Question: I need simple text view with bottom two buttons, in
Like this

I have tried to work with two button at bottom side with relative view , but could not success and not able to add text view can any one have any idea , please
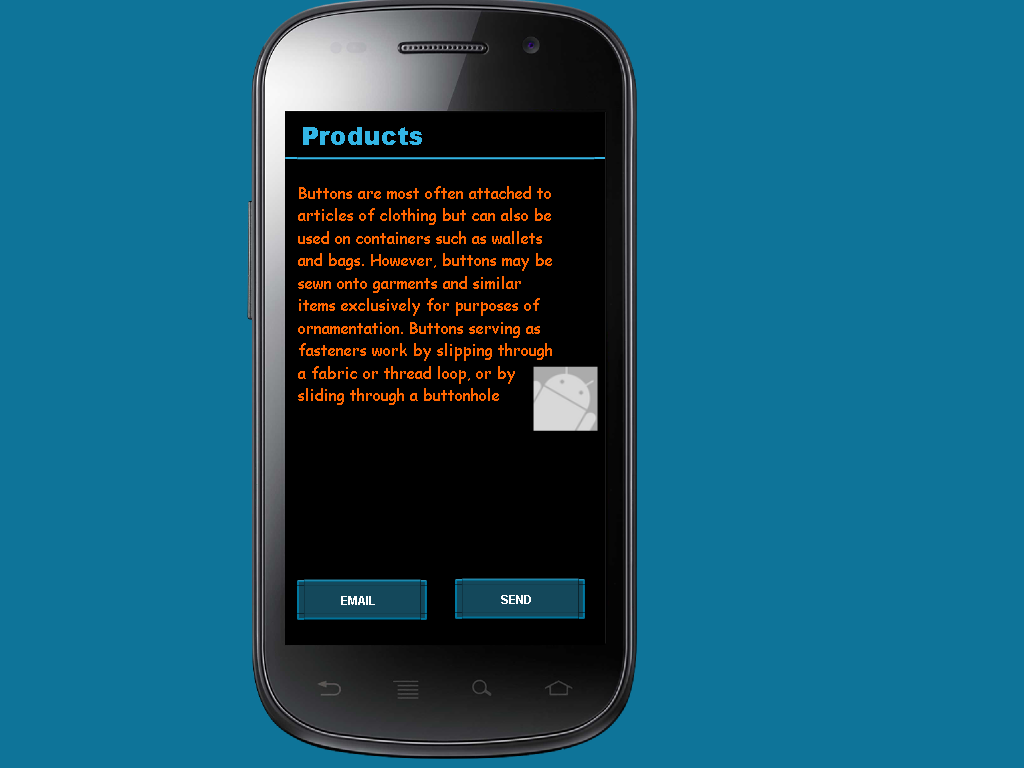
Answer: Use this layout
'''
<?xml version="1.0" encoding="utf-8"?>
<RelativeLayout xmlns:android="http://schemas.android.com/apk/res/android"
xmlns:tools="http://schemas.android.com/tools"
android:layout_width="match_parent"
android:layout_height="match_parent">
<TextView
android:layout_width="match_parent"
android:layout_height="wrap_content"
android:textAppearance="@android:style/TextAppearance.Large"
android:text="ABC"/>
<LinearLayout
android:layout_width="match_parent"
android:layout_height="wrap_content"
android:layout_alignParentBottom="true"
android:padding="5dp">
<Button
android:id="@+id/button1"
android:layout_width="wrap_content"
android:layout_height="wrap_content"
android:layout_weight="0.5"
android:text="button1" />
<Button
android:id="@+id/button2"
android:layout_width="wrap_content"
android:layout_height="wrap_content"
android:layout_weight="0.5"
android:text="button2" />
</LinearLayout>
</RelativeLayout>
'''
Hope this helped you.